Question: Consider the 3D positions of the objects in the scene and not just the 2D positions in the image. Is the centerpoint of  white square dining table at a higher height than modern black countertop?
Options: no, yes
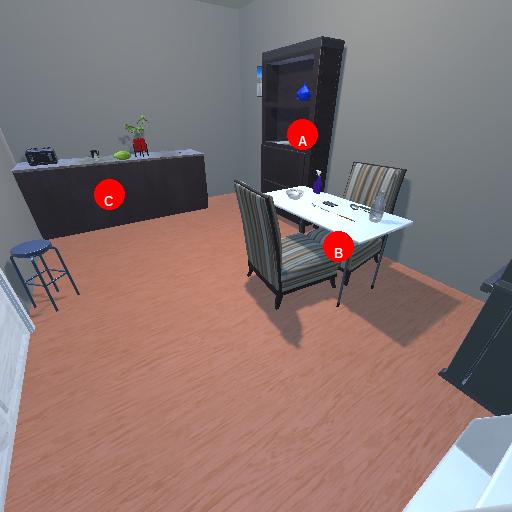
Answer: no